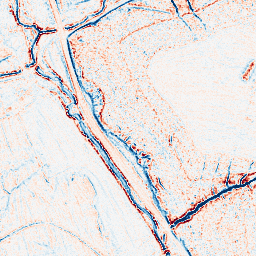
Category: edge_preserving
Decomposition family: anisotropic_diffusion
Decomposition parameters: iterations: 5
kappa: 100
gamma: 0.15
Upsampling method: cubic_mitchell
Upsampling parameters: scale: 4
Upsampling scale: 4